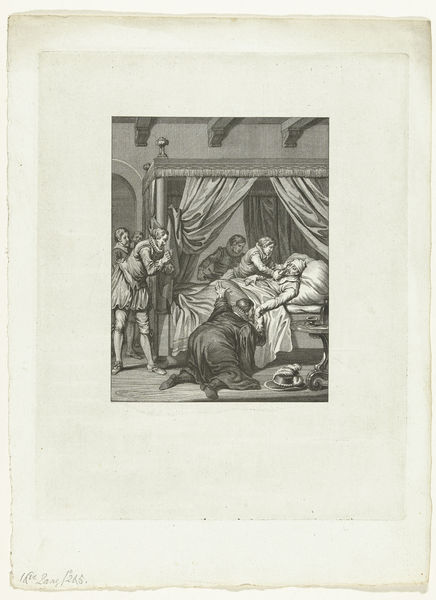
Titel: Ziekbed van de prins
Künstler: Theodoor Koning
Standort: Amsterdam
Institution: Rijksmuseum
Schlagwörter: menschen, schwarz, weiss, hochformat, rahmen, vorhang, decke, besucher, bett, krank, buch, druck, schwarzweiss, radierung, stich, seite, knien, kranker, leiden, baldachin, breit, kupferstich, helfen, patient, pflegen, besuchen